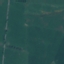
Land use / land cover: Pasture